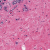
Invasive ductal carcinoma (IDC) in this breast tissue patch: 0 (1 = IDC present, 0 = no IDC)